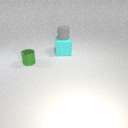
small green metal cylinder to the left of large cyan rubber cube